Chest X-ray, PA view. Patient: 50 years old, sex F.
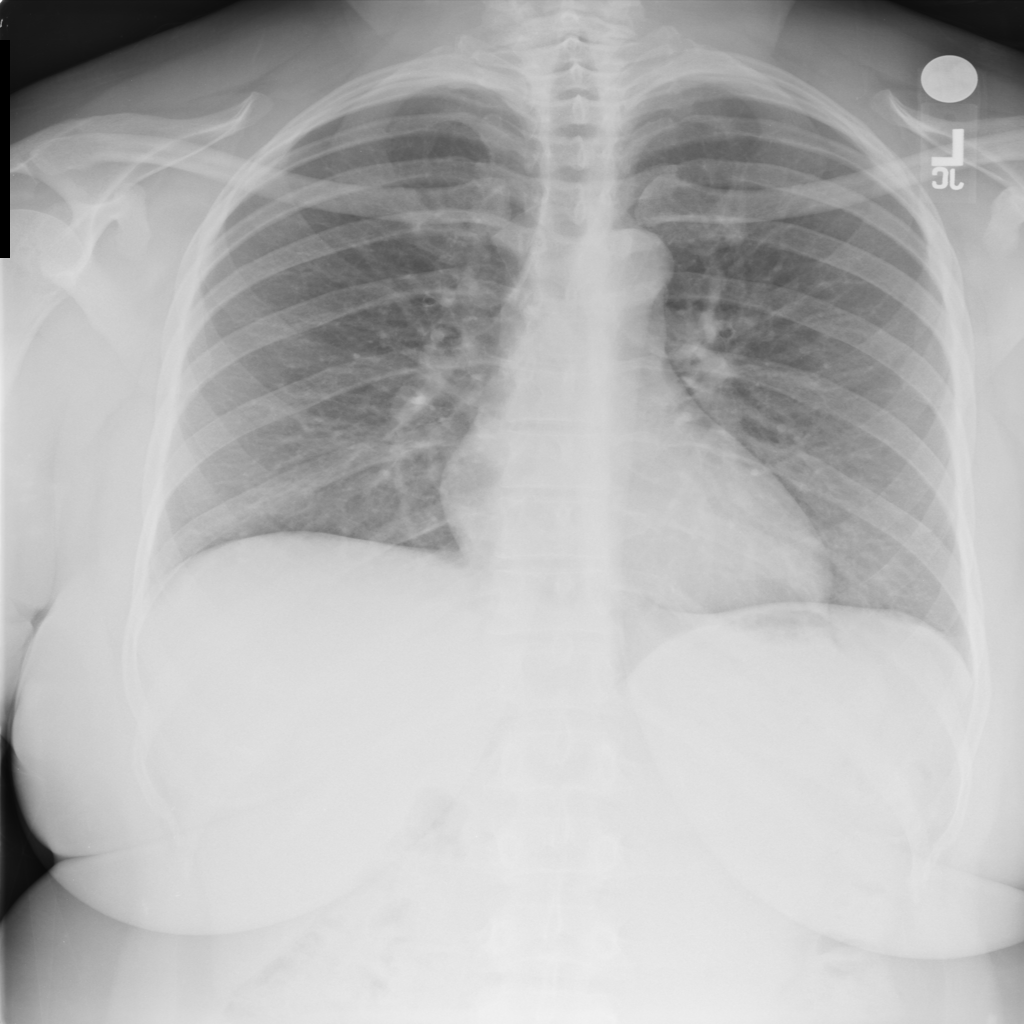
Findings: No Finding